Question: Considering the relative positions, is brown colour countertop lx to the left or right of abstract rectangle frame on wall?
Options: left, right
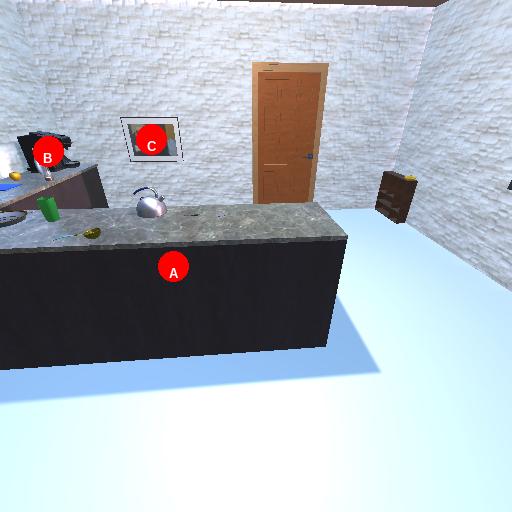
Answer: left